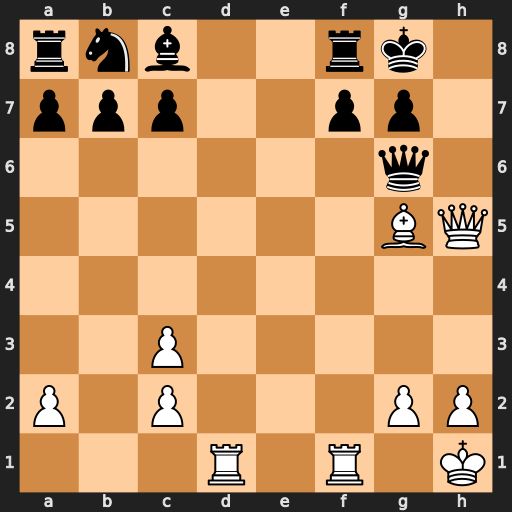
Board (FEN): rnb2rk1/ppp2pp1/6q1/6BQ/8/2P5/P1P3PP/3R1R1K
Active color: w
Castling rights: -
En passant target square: -
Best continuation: Qxg6 fxg6 Rxf8+ Kxf8 Rd8+ Kf7 Rxc8